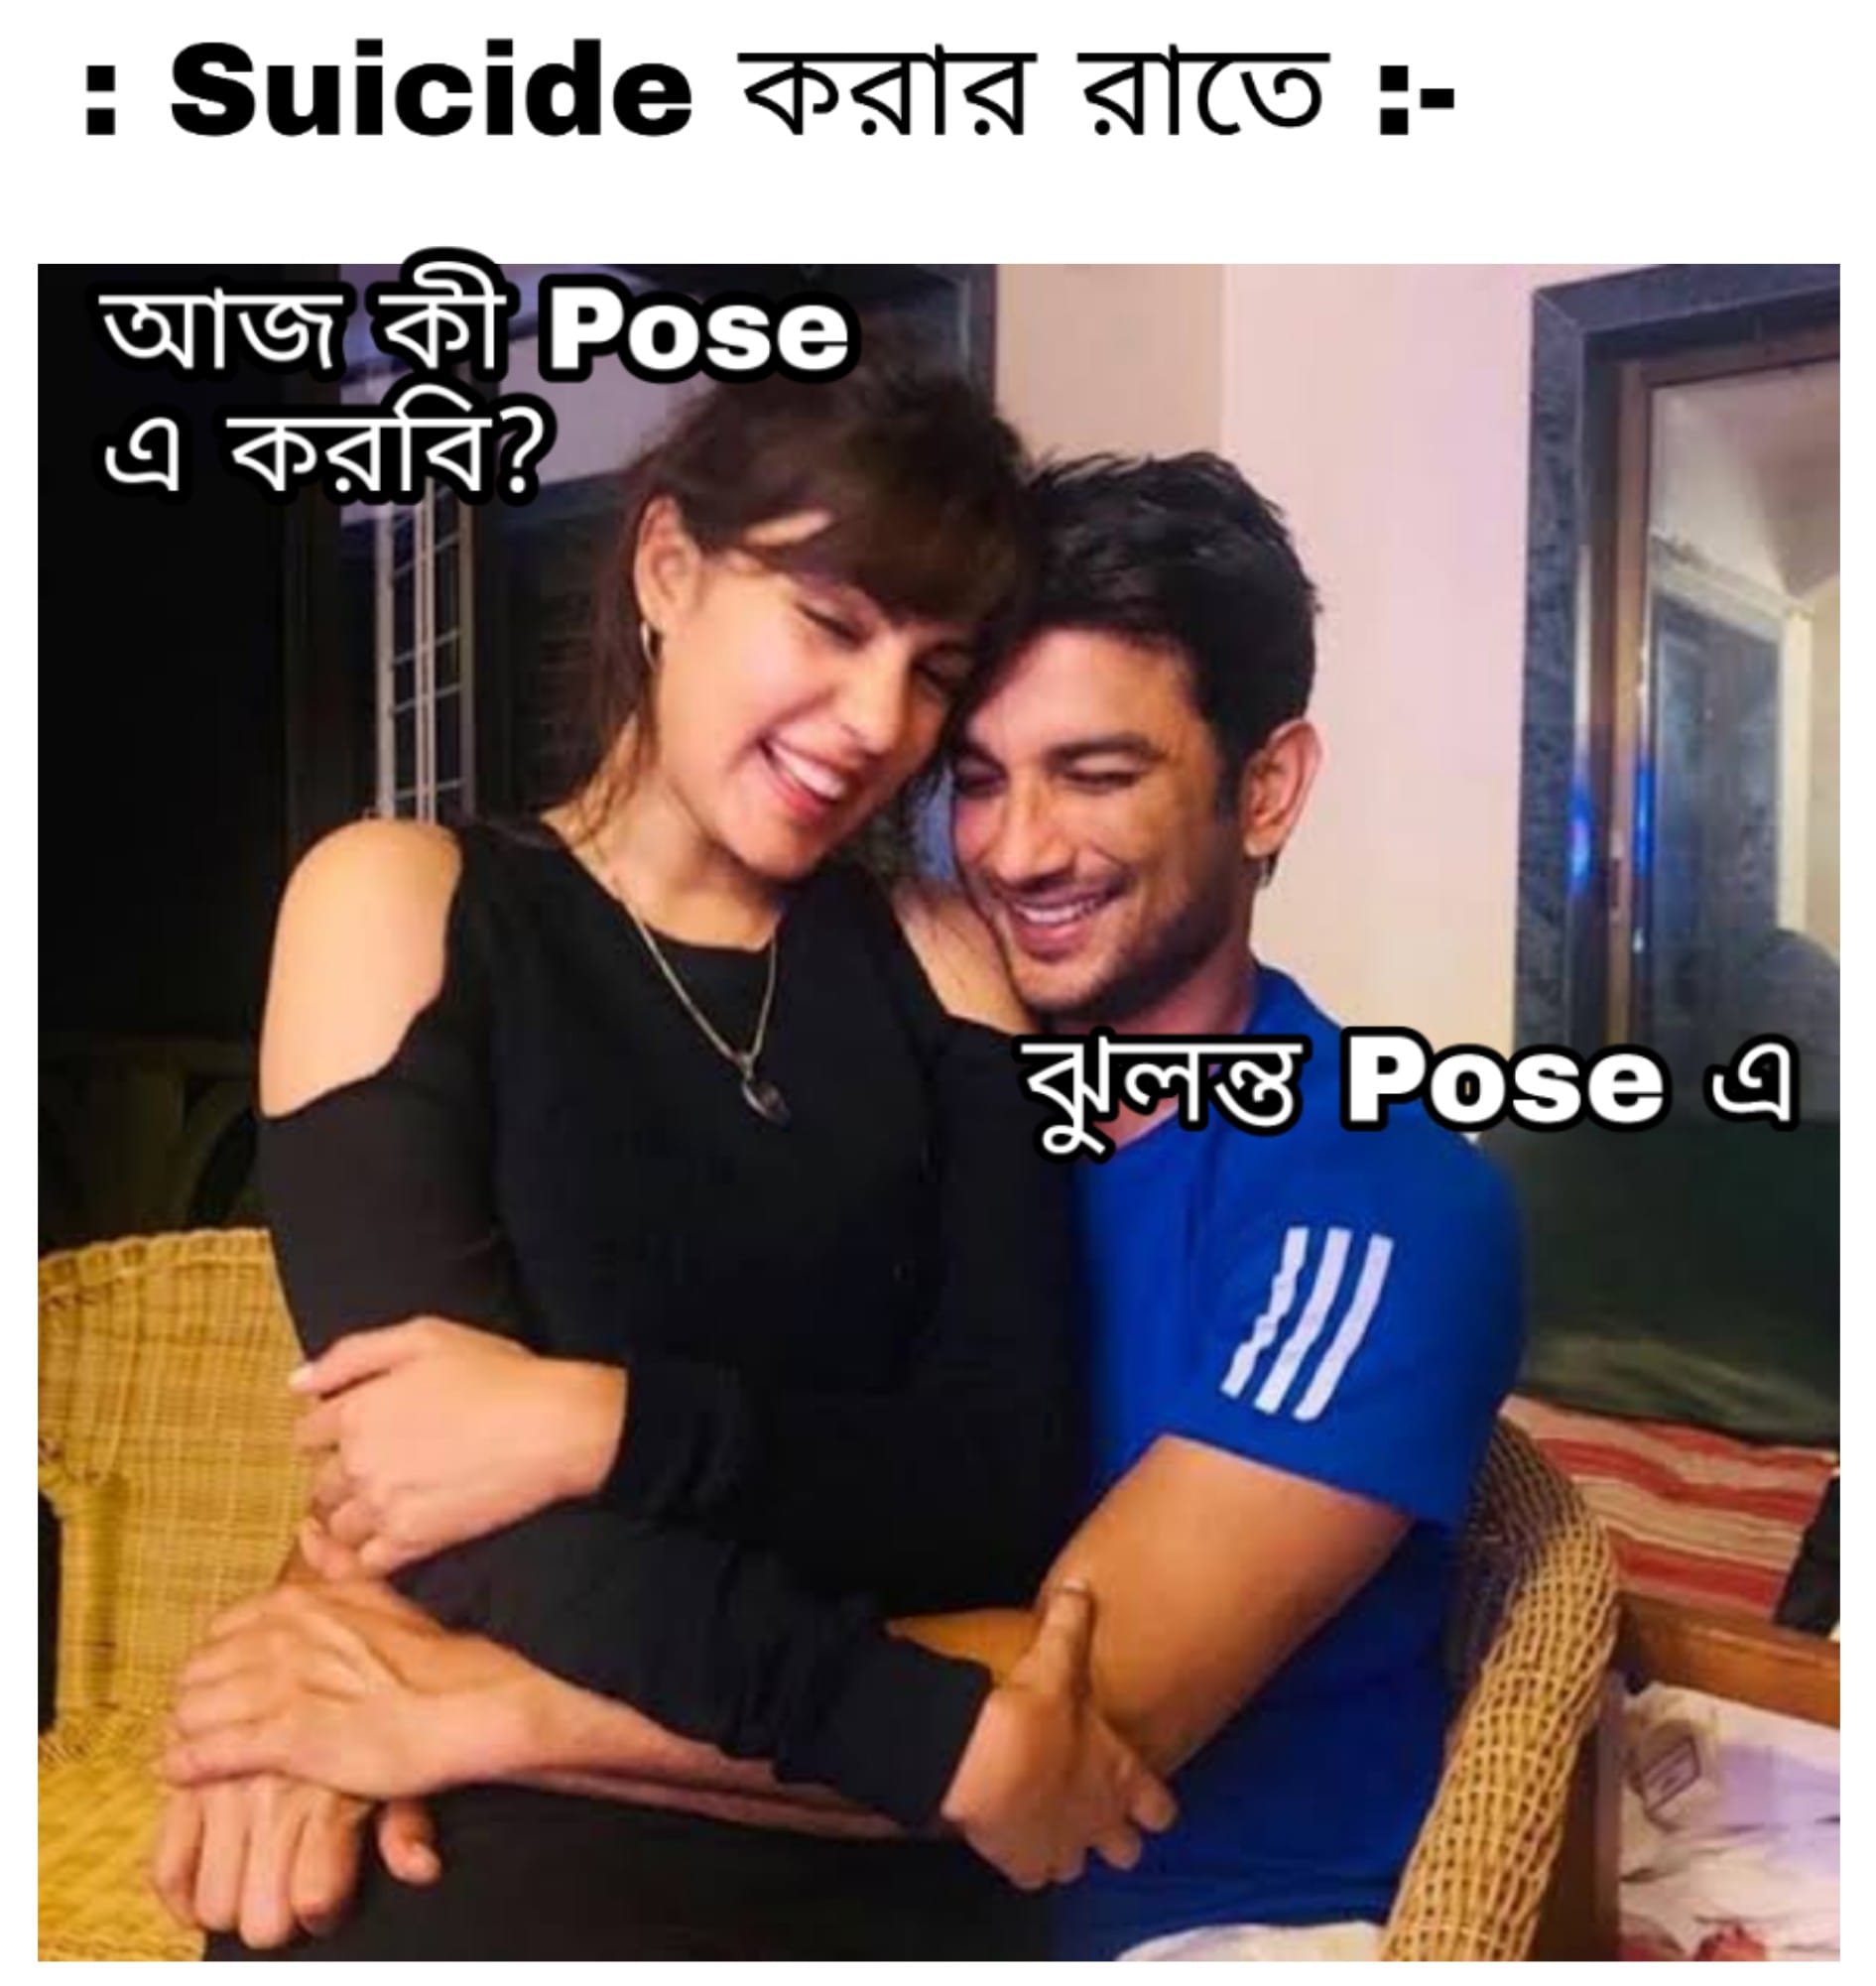
Caption: : Suicide করার রাতে   আজ কী Pose এ করবি ?       ঝুলন্ত Pose এ
Label: hate